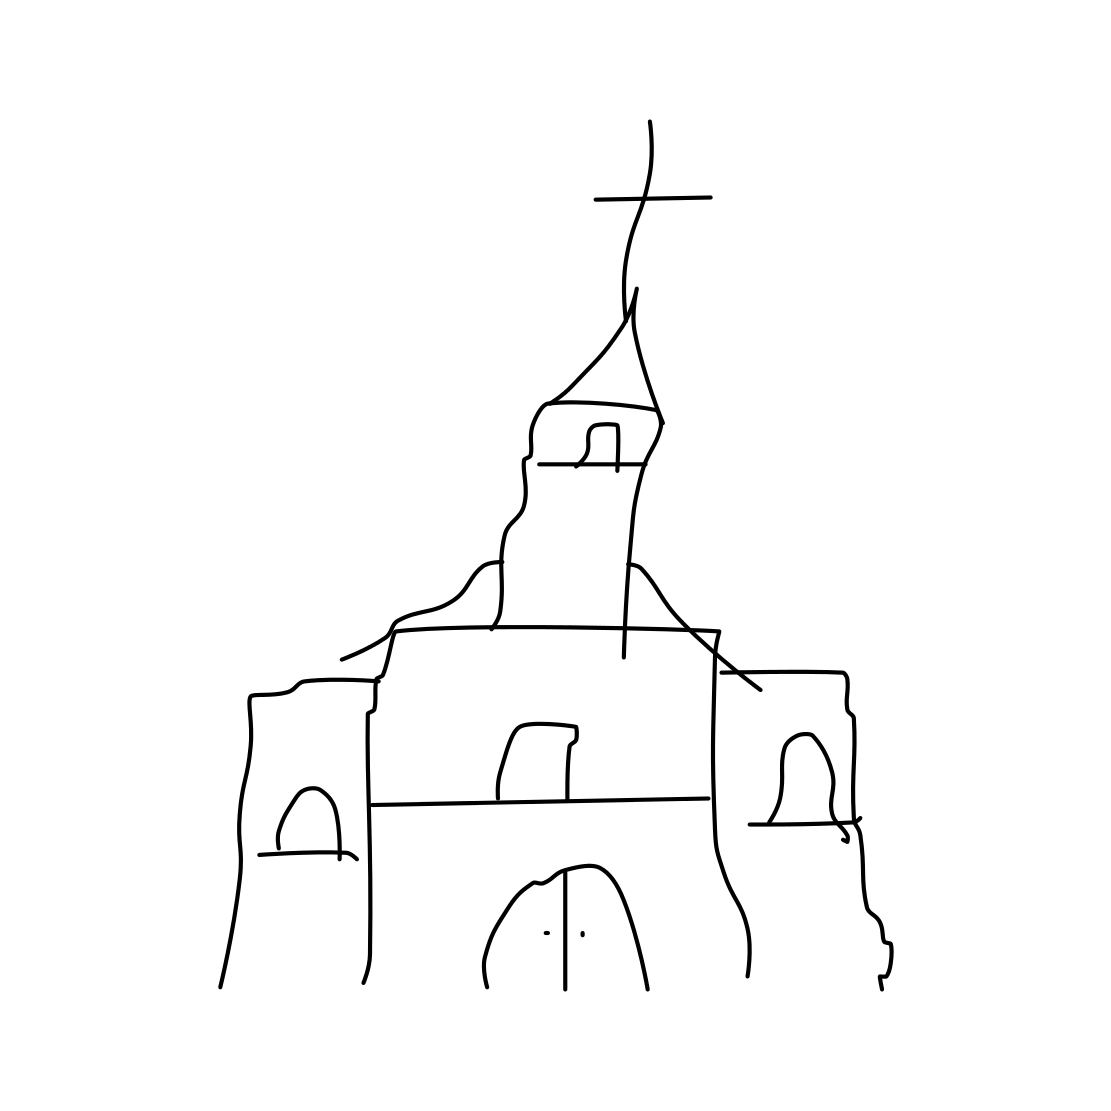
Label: church